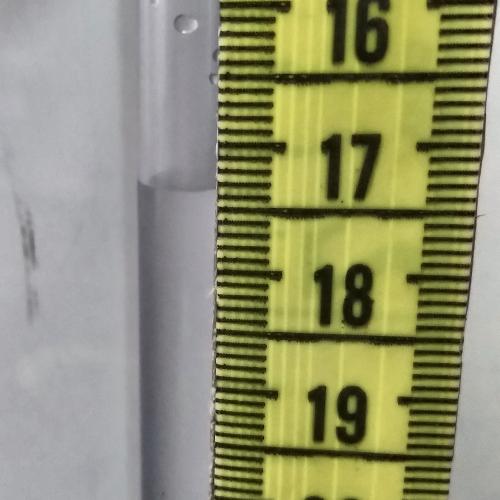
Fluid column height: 17.3 cm